Aerial crown-view tile of a tropical tree (Barro Colorado Island, Panama), acquired 20241014:
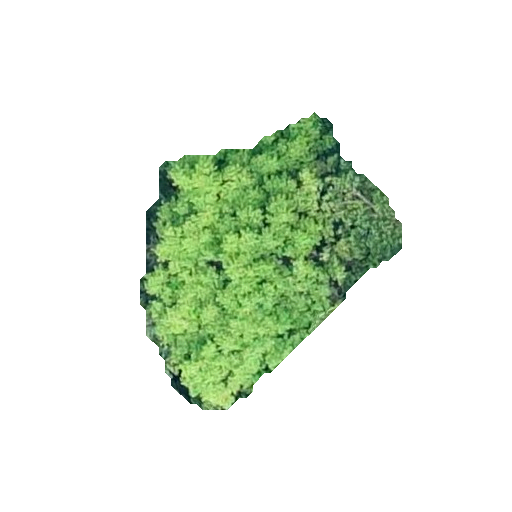
Species: Pouteria stipitata
GBIF accepted scientific name: Pouteria stipitata
Crown area: 75.079 m²